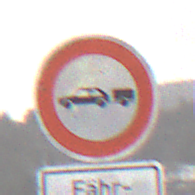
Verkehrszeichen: VerbotPersonenkraftwagenMitAnhaenger
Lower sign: SonstigeFahrzeugePersonengruppenFrei4
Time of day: Midday
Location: Outdoor (Nature)
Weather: Overcast
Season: Winter
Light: Natural